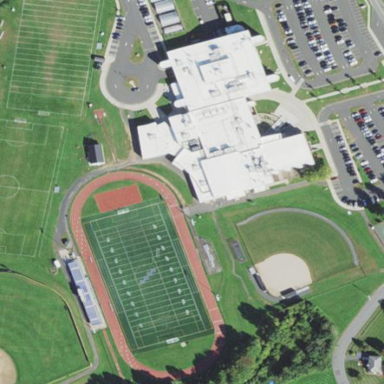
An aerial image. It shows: School.